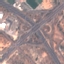
Label: Highway